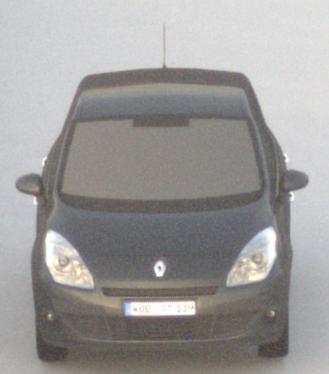
Make: Renault
Model: Scénic 1.6 16V 110
Detailed model: Scénic (III)
Model produced from: 2009/06
Model produced until: 2010/08
Doors: 5
Color: gray
Road condition: dry road
Daytime: sunrise or sunset
Contrast: low contrast